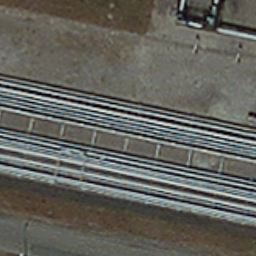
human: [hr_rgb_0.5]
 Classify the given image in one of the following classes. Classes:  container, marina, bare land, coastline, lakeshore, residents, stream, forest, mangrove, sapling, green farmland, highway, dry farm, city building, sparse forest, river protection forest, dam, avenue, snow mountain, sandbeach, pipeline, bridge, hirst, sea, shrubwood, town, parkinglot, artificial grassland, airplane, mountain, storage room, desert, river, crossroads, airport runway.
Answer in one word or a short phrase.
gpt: pipeline